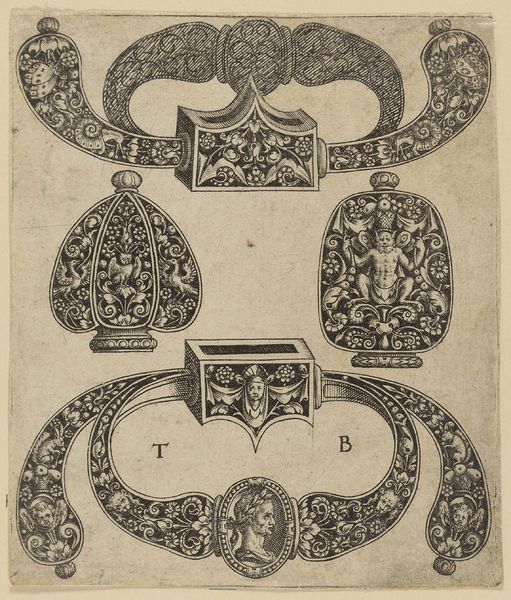
Titel: Degenknäufe
Künstler: Theodor de Bry
Standort: Hamburg
Institution: Museum für Kunst und Gewerbe Hamburg
Schlagwörter: profil, frucht, papier, grafik, graphik, ornamente, fotografie, photographie, maske, medaillon, druckgraphik, druckgrafik, stich, insekten, schmetterling, gestalten, kunstgewerbe, fabelwesen, insekt, schnecke, kupferstich, kunsthandwerk, ungeheuer, monster, groteske, faune, herrscherbildnis, fabeltier, fabeltiere, eulen, satyrn, zwitterwesen, monstrum, staatsportrait, reproduktionen, goldschmiedearbeiten, kaiserbildnis, silene, industriedesign, druckerzeugnisse, insecta, schweifwerk, kerbtiere, hexapoda, früchte, gastropoda, tierornamente, staatsporträt, ornamentstich, vorlageblätter, schweifgroteske, eichhörnchen